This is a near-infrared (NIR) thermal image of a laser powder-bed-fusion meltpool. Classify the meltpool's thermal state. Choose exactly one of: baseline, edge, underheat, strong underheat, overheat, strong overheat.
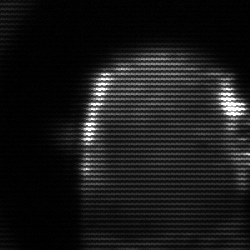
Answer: baseline